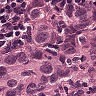
Metastatic tissue present: yes